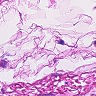
Metastatic tissue present: no